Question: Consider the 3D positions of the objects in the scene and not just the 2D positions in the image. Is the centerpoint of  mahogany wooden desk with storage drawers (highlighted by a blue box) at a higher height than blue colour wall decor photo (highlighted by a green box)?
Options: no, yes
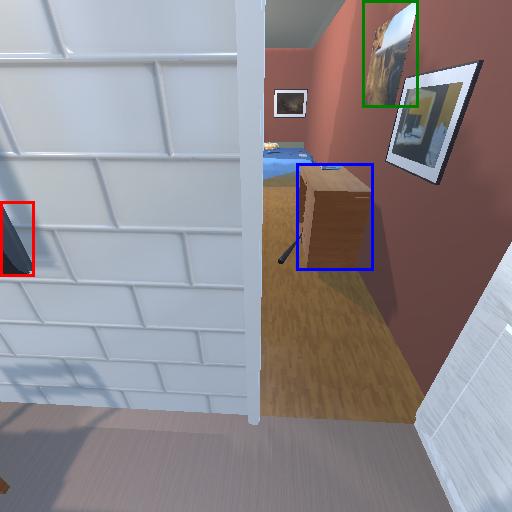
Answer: no